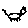
Label: cat